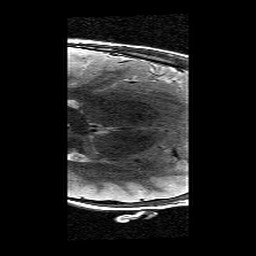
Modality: T2w
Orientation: axial
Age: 9
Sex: female
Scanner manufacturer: siemens
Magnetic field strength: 3 T
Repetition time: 9.23 s
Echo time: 0.067 s